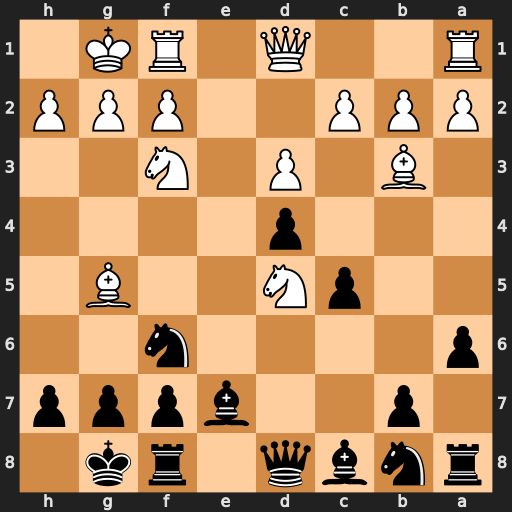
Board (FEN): rnbq1rk1/1p2bppp/p4n2/2pN2B1/3p4/1B1P1N2/PPP2PPP/R2Q1RK1
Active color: b
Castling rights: -
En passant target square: -
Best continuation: Nxd5 Bxe7 Nxe7